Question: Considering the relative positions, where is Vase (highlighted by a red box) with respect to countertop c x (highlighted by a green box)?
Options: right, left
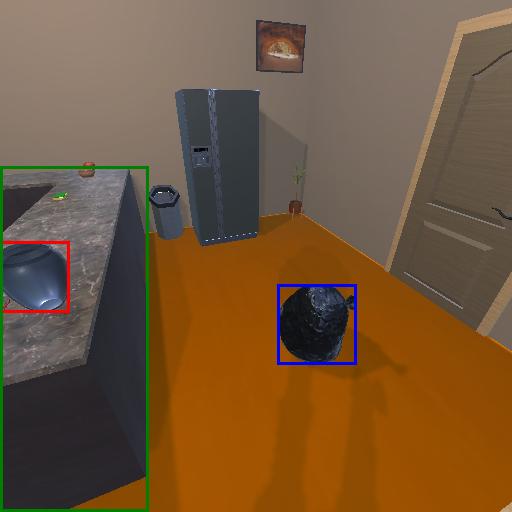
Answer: right